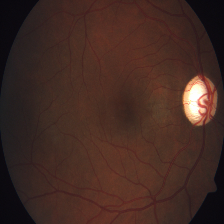
Diabetic retinopathy grade: Severe